Field crop: maize
Growth stage: 2
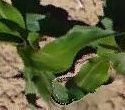
Species: maize